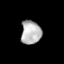
Tissue: lung
Cell type: Smooth muscle cells
Senescence score: 0.6661
Nuclear area (px): 467
Mean DAPI intensity: 180.216